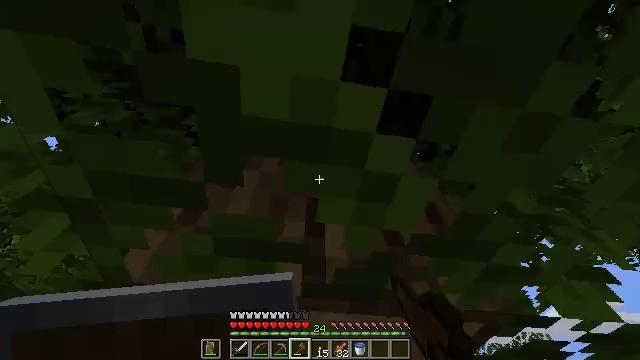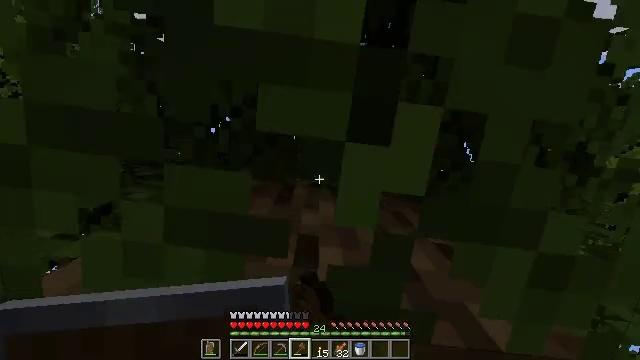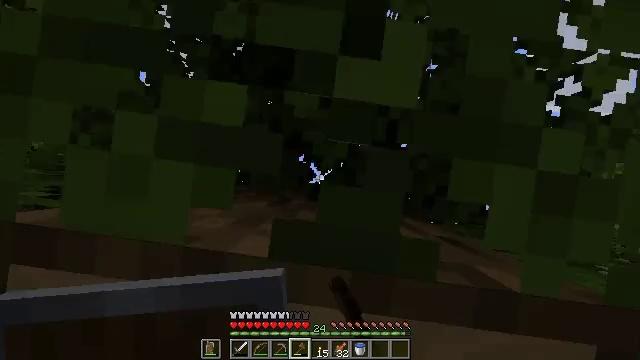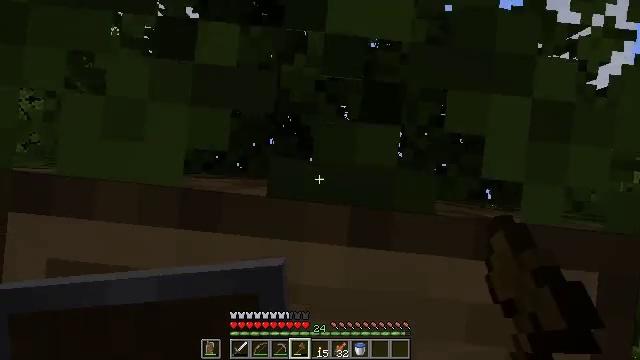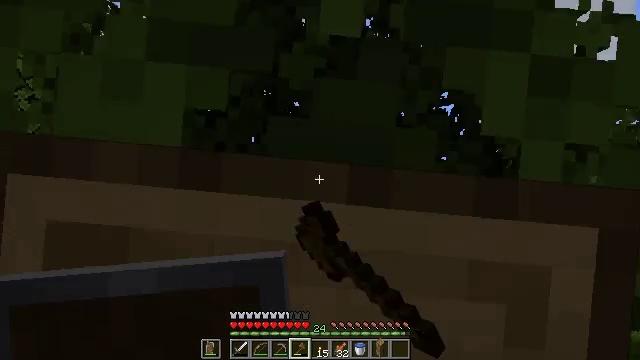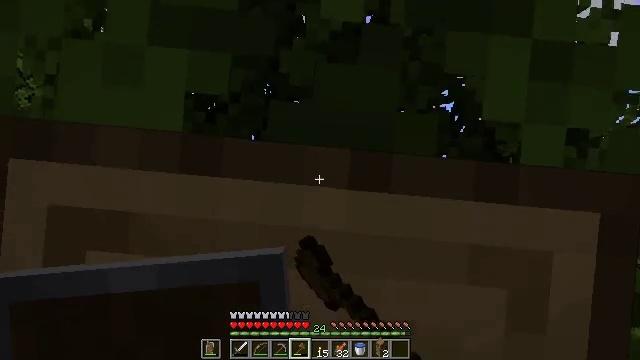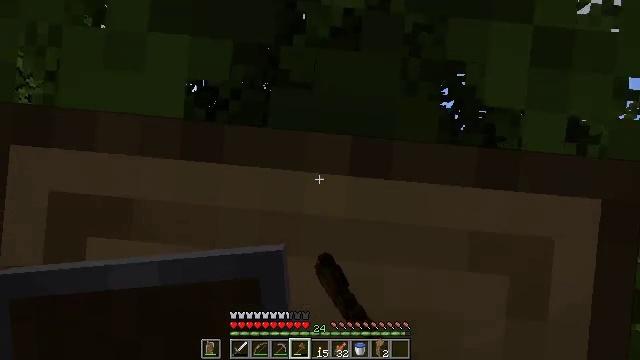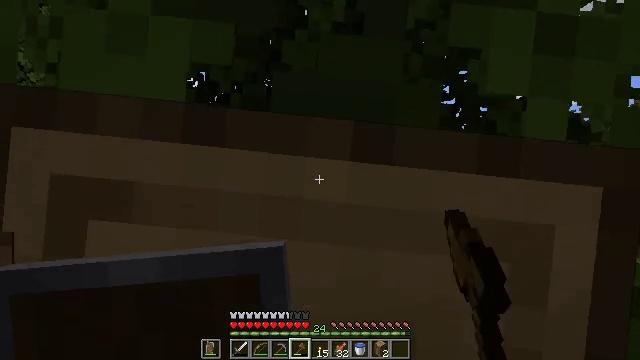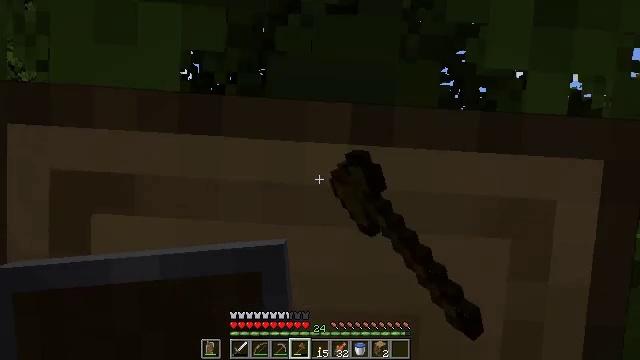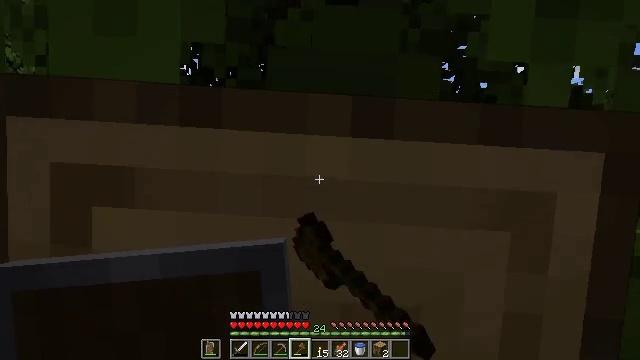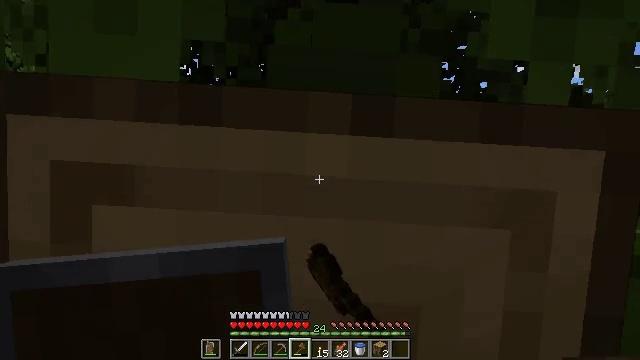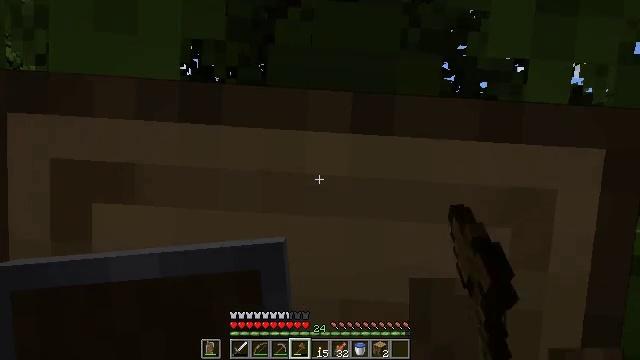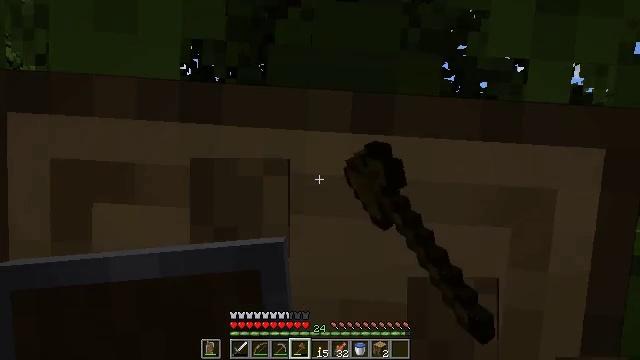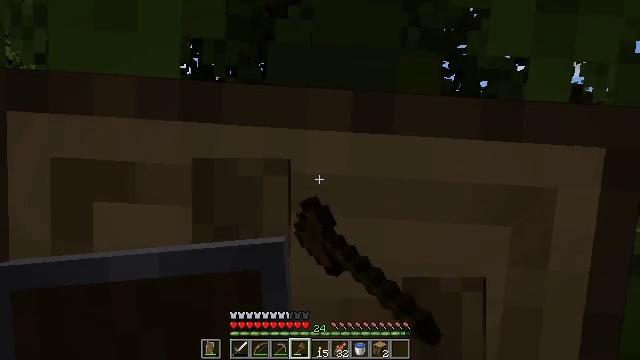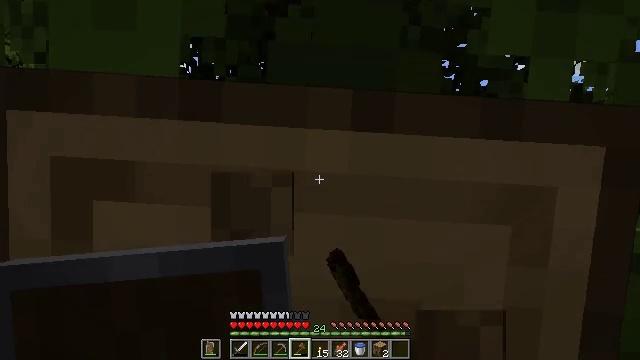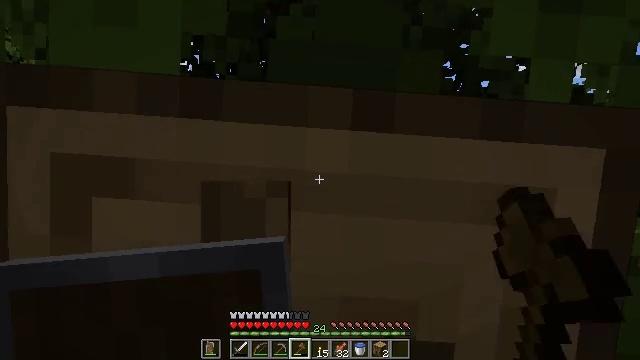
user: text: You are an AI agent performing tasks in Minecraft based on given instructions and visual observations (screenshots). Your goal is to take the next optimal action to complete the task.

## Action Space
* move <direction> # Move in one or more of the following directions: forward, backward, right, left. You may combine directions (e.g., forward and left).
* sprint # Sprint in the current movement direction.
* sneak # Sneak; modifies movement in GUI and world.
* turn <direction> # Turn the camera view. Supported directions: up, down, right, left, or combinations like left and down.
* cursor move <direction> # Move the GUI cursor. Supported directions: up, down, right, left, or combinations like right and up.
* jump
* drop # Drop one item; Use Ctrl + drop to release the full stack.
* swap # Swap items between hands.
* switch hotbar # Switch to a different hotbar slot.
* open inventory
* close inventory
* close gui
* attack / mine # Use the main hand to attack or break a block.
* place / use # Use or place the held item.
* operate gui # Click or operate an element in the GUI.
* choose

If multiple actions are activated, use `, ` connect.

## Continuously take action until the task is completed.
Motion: motion action
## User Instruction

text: Chop down the oak log.
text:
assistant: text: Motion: move forward, turn left and up, attack / mine
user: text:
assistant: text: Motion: turn up, attack / mine
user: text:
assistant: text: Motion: turn left, attack / mine
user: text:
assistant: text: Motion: attack / mine
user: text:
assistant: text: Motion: attack / mine
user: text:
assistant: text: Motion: attack / mine
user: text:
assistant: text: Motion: attack / mine
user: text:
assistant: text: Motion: turn left and down, attack / mine
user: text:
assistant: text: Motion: attack / mine
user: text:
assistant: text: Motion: attack / mine
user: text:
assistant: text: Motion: attack / mine
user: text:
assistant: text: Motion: attack / mine
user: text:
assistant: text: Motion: attack / mine
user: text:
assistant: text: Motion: attack / mine
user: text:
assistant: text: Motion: attack / mine
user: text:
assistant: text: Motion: turn right and down, attack / mine
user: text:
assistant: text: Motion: attack / mine
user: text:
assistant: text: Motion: attack / mine
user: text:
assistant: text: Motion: attack / mine
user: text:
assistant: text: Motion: attack / mine
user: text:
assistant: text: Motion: attack / mine
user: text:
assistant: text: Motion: attack / mine
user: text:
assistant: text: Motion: attack / mine
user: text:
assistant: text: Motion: attack / mine
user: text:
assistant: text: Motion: attack / mine
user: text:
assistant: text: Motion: attack / mine
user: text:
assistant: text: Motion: attack / mine
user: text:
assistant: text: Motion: attack / mine
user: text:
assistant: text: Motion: attack / mine
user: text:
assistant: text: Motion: attack / mine